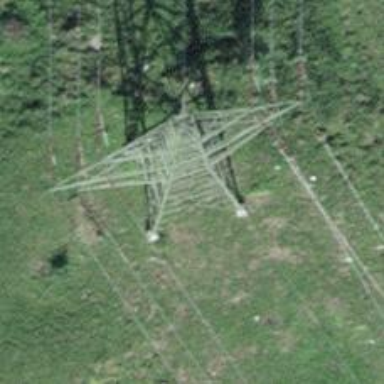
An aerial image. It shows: Three power lines with cables.